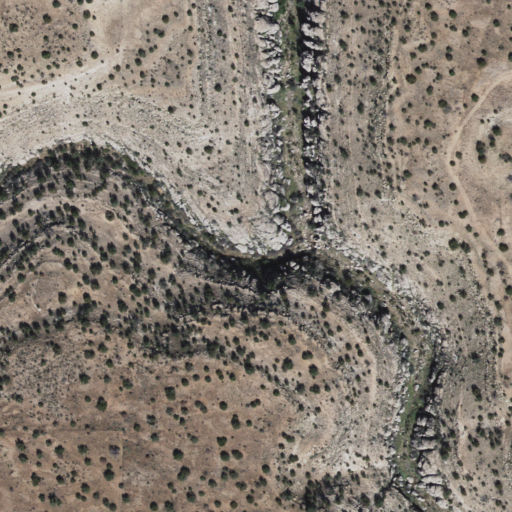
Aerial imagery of valley in Arizona named Larson Draw containing shrub and grassland